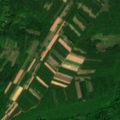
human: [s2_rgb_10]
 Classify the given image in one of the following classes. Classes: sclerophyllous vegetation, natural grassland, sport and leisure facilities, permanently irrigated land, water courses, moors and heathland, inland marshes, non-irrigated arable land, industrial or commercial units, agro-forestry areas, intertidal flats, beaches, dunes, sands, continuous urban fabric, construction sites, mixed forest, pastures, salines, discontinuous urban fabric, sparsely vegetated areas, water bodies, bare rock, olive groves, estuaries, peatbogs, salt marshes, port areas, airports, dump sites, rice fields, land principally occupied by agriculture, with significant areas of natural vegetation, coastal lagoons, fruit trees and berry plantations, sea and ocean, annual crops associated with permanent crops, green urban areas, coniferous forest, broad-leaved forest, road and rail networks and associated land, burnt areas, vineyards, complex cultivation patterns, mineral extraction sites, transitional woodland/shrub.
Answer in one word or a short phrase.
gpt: land principally occupied by agriculture, with significant areas of natural vegetation, broad-leaved forest